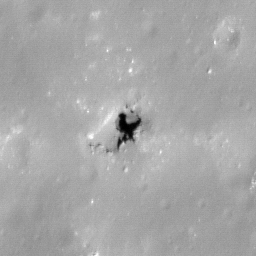
Pit: Jackson 2a
Host crater: Jackson
Host type: impact_melt
Lunar coordinates: latitude 22.497, longitude 196.281